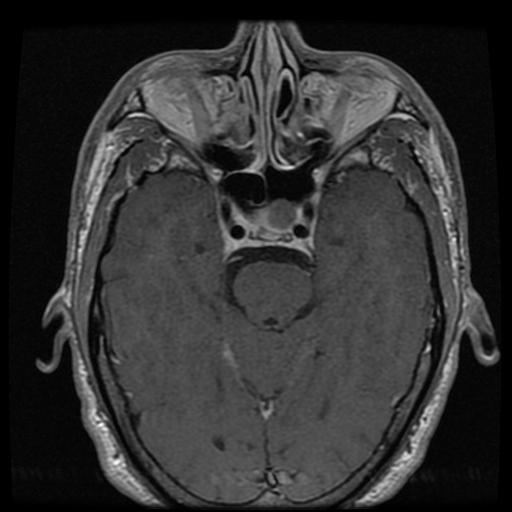
Label: pituitary